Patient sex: M
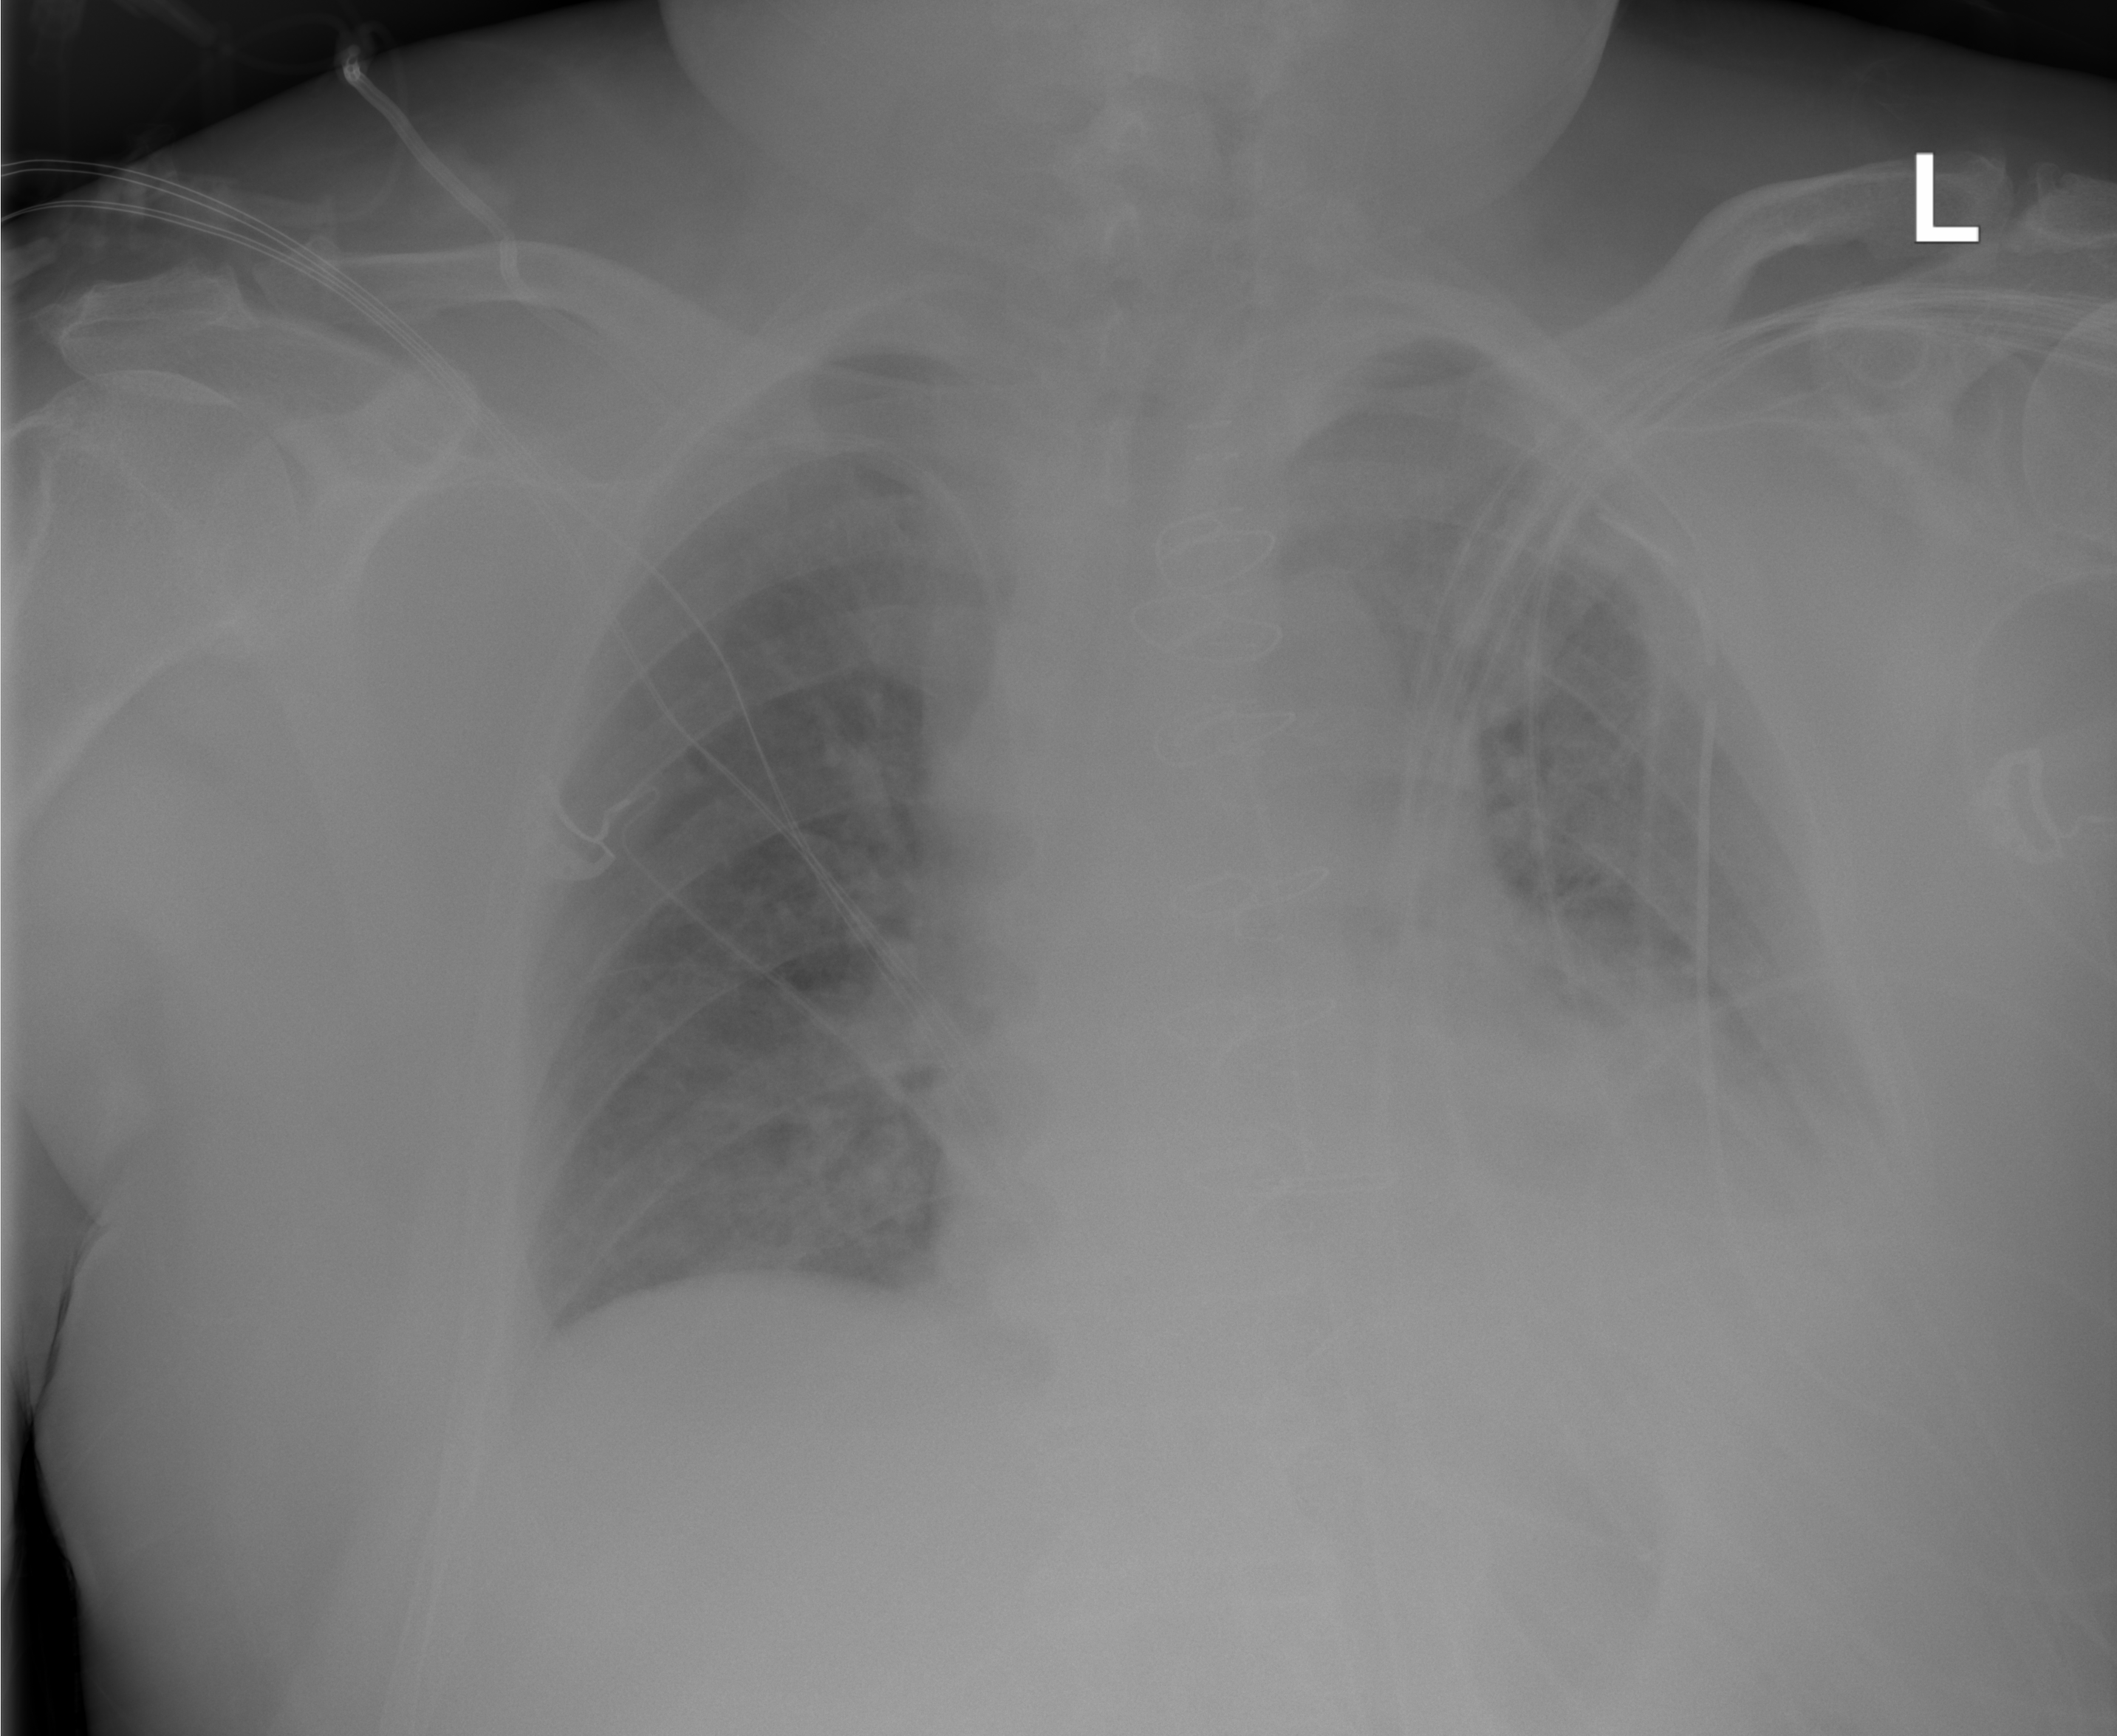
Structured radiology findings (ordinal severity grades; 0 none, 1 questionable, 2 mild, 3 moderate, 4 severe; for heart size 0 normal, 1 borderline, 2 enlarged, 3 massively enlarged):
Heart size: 0
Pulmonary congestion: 2
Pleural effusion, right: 0
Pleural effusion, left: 1
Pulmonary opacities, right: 0
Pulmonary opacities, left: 0
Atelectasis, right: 0
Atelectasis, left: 2